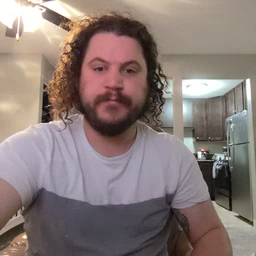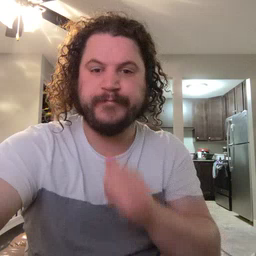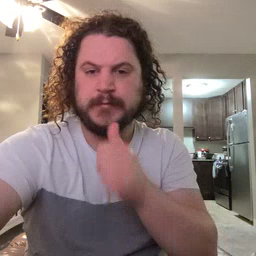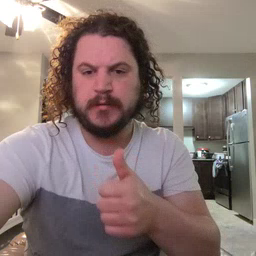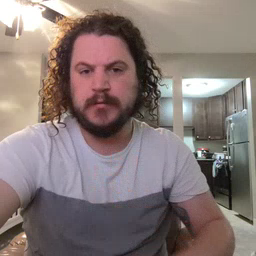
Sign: not